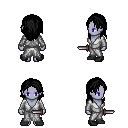
a pixel art fantasy rpg character, female body template, dark elf, purple skin, white robe, magenta pants, black long hairstyle, black shoes, dagger, four views (front, back, left, right), 2x2 character sprite sheet, small pixel art, hard edges, no anti-aliasing